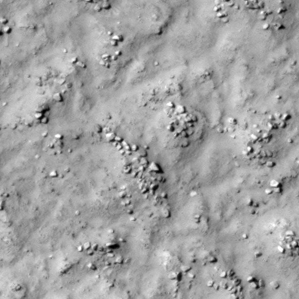
Label: non_frost